Question: I am novice coder in C# and I am currently working with a report generator. I am reading data from a text file and displaying the results in multi-line textbox. I am currently having issues with formatting the data so it will look neat and professional. I am adding string with spaces for separation but its making the data look uneven.
Is there away to display the data in the multi-line textbox just as the picture below shows? Also, is there away to populate the multi-line textbox with titles when the form is started?

'''
using System;
using System.Collections.Generic;
using System.ComponentModel;
using System.Data;
using System.Drawing;
using System.Linq;
using System.Text;
using System.Windows.Forms;
using System.IO;
namespace WindowsFormsApplication1
{
public partial class Form1 : Form
{
public Form1()
{
InitializeComponent();
}
private static string newLine = Environment.NewLine;
private void Form1_Load(object sender, EventArgs e)
{
}
private void button1_Click(object sender, EventArgs e)
{
{
double grandtotal = 0.0;
int totalcount = 0;
string space2 = " ";
string space3 = " ";
for( int i = 0; i < 100; i++ ) {
grandtotal += totalSales[i];
totalcount += count[i];
}
StringBuilder sb = new StringBuilder();
textBox1.AppendText( "Product Name" + space2 + "Total Sales" + space3 + "Average" + newLine );
for( int i = 0; i < 100; i++ ) {
if( productName[i] != null ) {
if( totalSales[i] != 0 ) {
textBox1.AppendText( productName[i] + space3
+ totalSales[i] + space3
+ ( totalSales[i] / count[i] ).ToString( "#.##" ) + newLine );
}
}
}
textBox1.AppendText( "Grand Total" + space3 + grandtotal
+ space3 + ( grandtotal / totalcount ).ToString( "#.##" ) + newLine );
}
}
}
}
'''
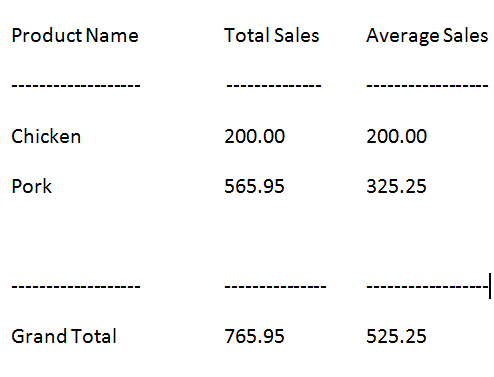
Answer: You can use String.Format method.
Here is link that can guide you <URL>.